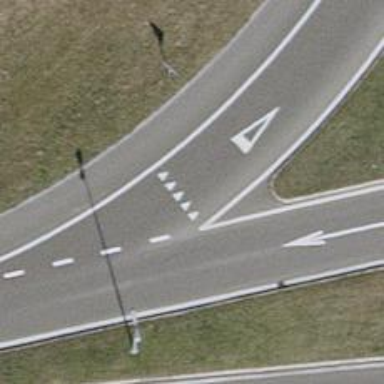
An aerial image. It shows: Road with "give way" sign.